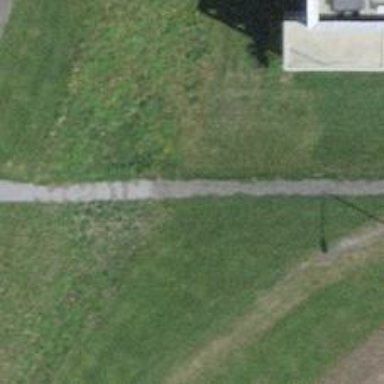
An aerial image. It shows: Road with steps.